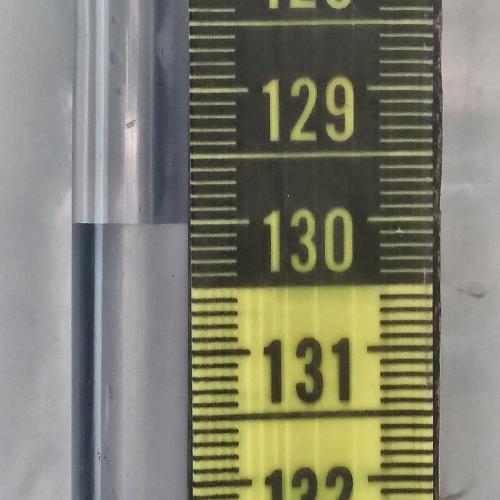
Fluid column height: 130.0 cm